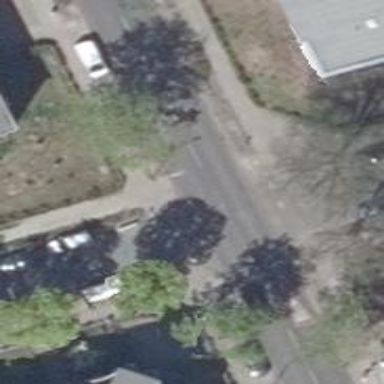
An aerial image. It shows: Residential road with sidewalks on both sides.